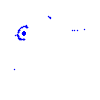
Particle: kaon